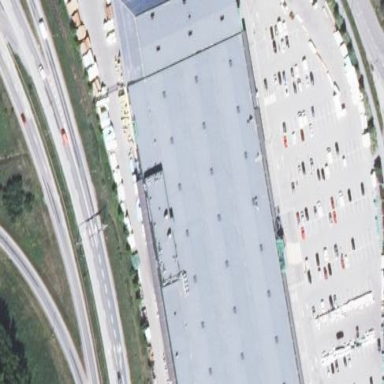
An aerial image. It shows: Retail building that is hardware shop with unique double saltbox roof shape.